Field crop: maize
Growth stage: 2
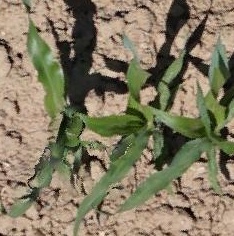
Species: maize